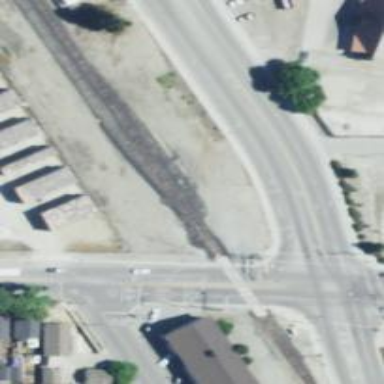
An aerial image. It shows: Abandoned railway siding.